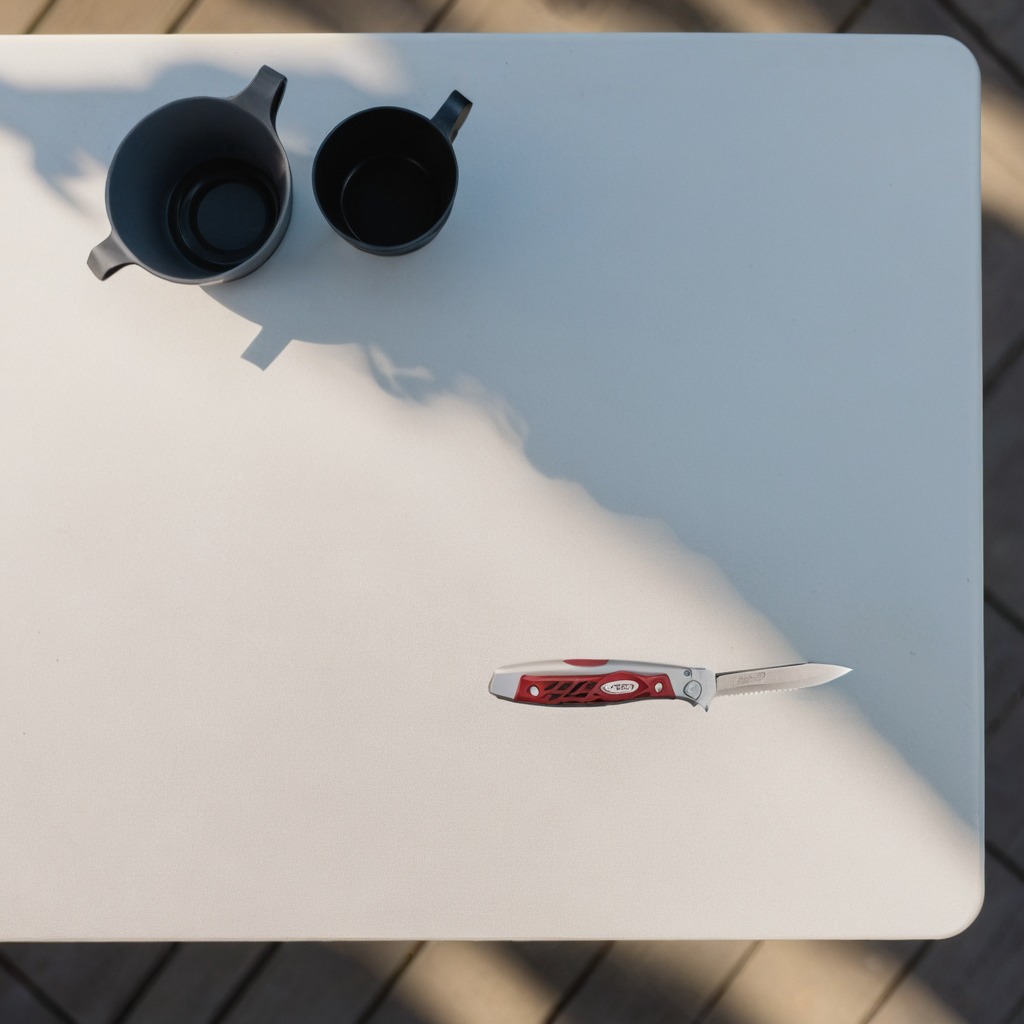
A utility knife is lying on the table.